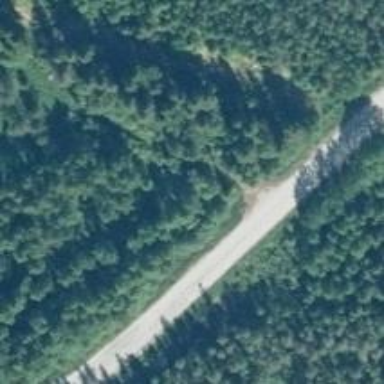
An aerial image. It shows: Simple road.